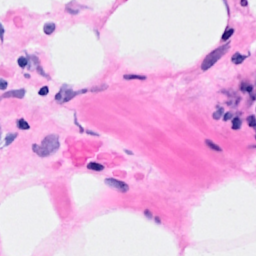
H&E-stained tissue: Breast